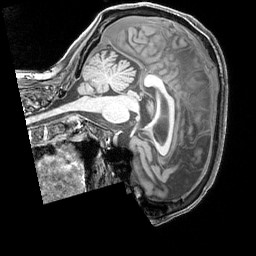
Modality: T1w
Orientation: sagittal
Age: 67
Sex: female
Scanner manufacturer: siemens
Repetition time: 2.3 s
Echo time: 0.00226 s